【题型】解答题　【知识点】解析几何　【难度】easy
已知抛物线 $C: y^2 = 2px$ 过点 $A(1,1)$，过点 $P(3,-1)$ 的直线与抛物线 $C$ 交于 $M, N$ 两个不同的点（均与点 $A$ 不重合）。

\noindent (1) 求抛物线 $C$ 的方程及焦点坐标；
\noindent (2) 设直线 $AM, AN$ 的斜率分别为 $k_1, k_2$，求证：$k_1k_2$ 为定值，并求出该定值。
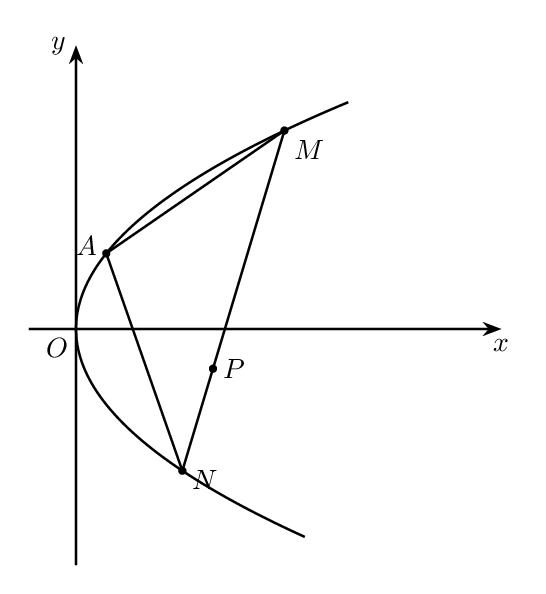
【解答】

\noindent \textbf{【详解】} (1) 由题意抛物线$C$:$y^2=2px$过点$A(1,1)$，所以$1=2p$,即$p=\dfrac{1}{2}$，
所以抛物线的方程为$y^2=x$，焦点坐标为$\left(\dfrac{1}{4},0\right)$.

\vspace{0.3cm}
\noindent (2) 证明：设过点$P(3,-1)$的直线$l$的方程为$x-3=m(y+1)$，即$x=my+m+3$，
代入$y^2=x$得$y^2-my-m-3=0$，$\Delta=m^2+4m+12=(m+2)^2+8>0$，
设$M(x_1,y_1),N(x_2,y_2)$，则$y_1+y_2=m,y_1y_2=-m-3$，
直线$AM,AN$的斜率分别为$k_1$，$k_2$，
所以$k_1\cdot k_2=\dfrac{y_1-1}{x_1-1}\cdot\dfrac{y_2-1}{x_2-1}=\dfrac{y_1y_2-(y_1+y_2)+1}{(my_1+m+2)(my_2+m+2)}$
$=\dfrac{y_1y_2-(y_1+y_2)+1}{m^2y_1y_2+m(m+2)(y_1+y_2)+(m+2)^2}$
$=\dfrac{-m-3-m+1}{m^2(-m-3)+m(m+2)m+(m+2)^2}$
$=\dfrac{-2(m+1)}{4(m+1)}=-\dfrac{1}{2}$，
即$k_1k_2$为定值，该定值为$-\dfrac{1}{2}$.